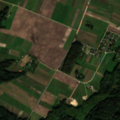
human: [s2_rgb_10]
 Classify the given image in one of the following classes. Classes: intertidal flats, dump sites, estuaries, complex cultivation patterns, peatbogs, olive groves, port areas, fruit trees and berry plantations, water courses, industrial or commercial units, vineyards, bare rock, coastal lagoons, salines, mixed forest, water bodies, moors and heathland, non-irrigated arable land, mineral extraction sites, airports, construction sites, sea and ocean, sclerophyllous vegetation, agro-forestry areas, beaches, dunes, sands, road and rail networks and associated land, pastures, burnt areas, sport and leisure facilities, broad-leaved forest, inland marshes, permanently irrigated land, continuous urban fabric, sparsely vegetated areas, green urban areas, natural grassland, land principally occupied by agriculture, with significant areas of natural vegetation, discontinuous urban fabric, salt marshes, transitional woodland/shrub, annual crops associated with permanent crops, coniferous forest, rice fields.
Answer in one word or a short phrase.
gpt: discontinuous urban fabric, non-irrigated arable land, complex cultivation patterns, broad-leaved forest